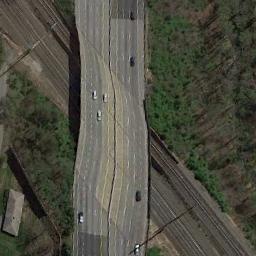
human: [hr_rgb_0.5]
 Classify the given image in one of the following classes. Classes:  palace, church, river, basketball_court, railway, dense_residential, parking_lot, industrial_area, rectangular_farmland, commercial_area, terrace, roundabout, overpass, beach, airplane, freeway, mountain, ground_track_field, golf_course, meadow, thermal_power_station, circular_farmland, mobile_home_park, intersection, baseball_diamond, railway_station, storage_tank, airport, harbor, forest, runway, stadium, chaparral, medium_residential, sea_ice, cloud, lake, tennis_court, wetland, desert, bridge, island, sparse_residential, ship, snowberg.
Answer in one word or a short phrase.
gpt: overpass